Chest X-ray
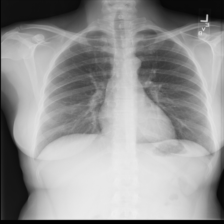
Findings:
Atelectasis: negative
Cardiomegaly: negative
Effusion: negative
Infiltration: negative
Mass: negative
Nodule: negative
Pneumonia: negative
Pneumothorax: negative
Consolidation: negative
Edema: negative
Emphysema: negative
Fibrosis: negative
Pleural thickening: negative
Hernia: negative